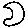
Label: moon